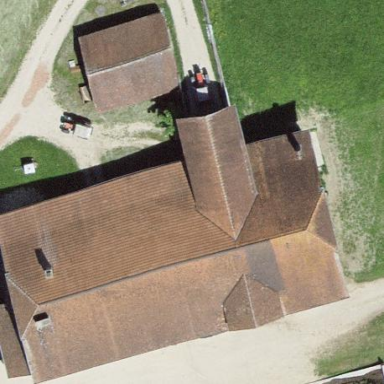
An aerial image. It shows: Farm building.